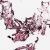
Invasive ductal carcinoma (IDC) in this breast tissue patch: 0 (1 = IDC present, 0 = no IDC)